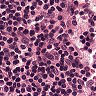
Metastatic tissue present: no